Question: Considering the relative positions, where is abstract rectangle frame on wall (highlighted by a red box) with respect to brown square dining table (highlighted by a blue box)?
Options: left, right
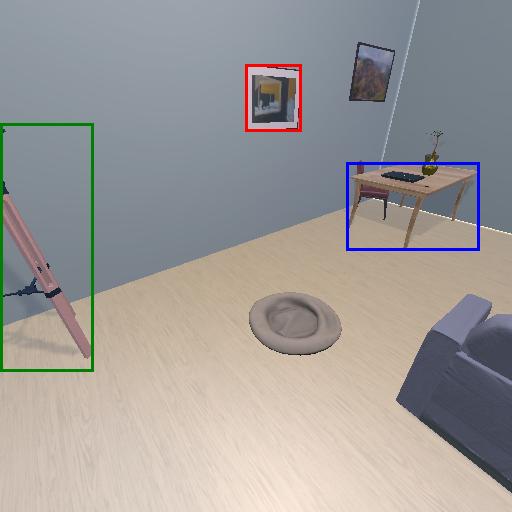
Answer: left